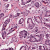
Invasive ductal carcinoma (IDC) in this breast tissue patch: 1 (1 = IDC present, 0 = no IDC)